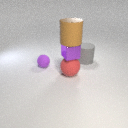
large red rubber sphere below large brown rubber cylinder